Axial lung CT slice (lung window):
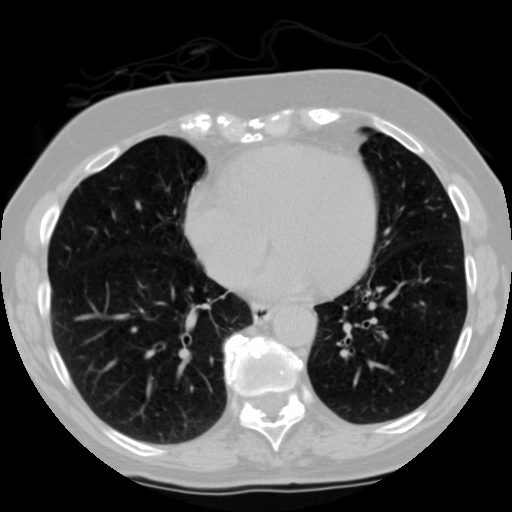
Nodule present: no